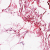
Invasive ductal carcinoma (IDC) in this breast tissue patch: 0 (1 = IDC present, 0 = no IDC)